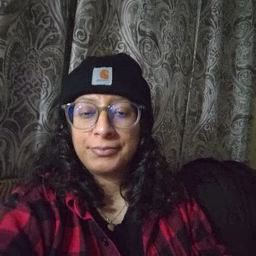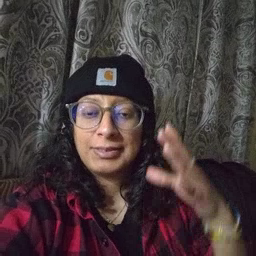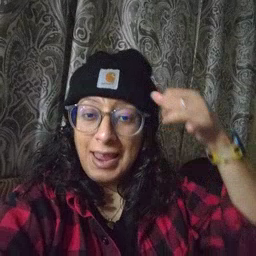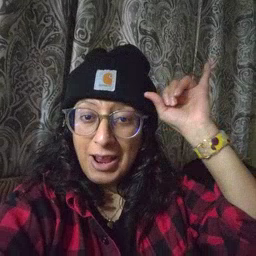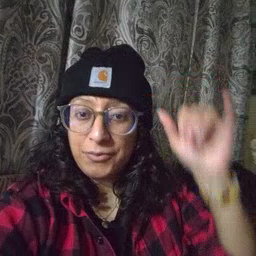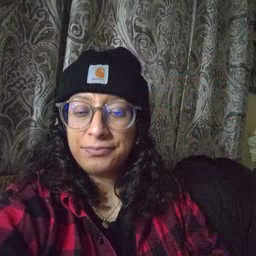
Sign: cow